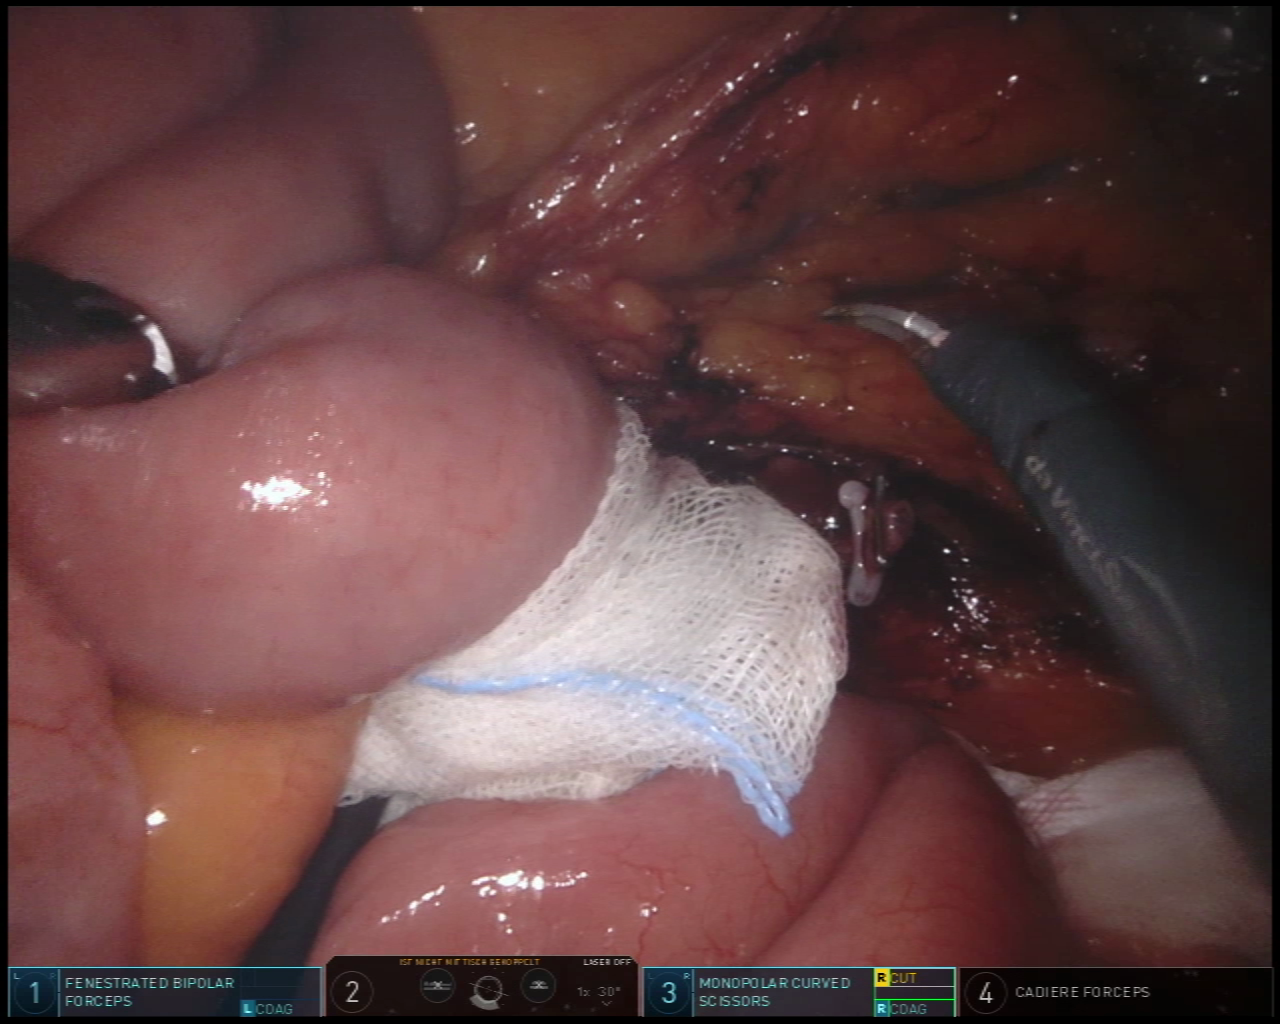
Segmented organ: intestinal_veins
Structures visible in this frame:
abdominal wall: no
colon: no
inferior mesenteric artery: no
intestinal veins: yes
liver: no
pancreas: no
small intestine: yes
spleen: no
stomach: no
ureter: no
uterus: no
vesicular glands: no